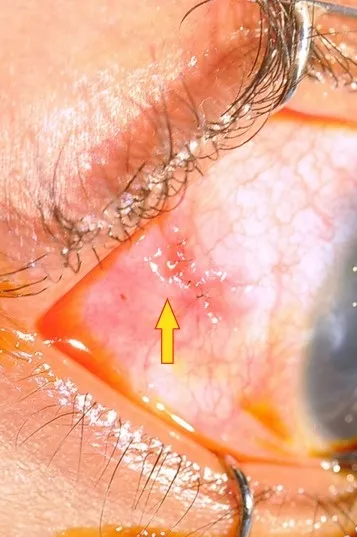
Conjunctival closure.
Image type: medical_photograph (skin_photograph)